Current action and preconditions to check: trajectory_clear

Your task: For each precondition in the list above, predict whether it will hold at this action.

Consider the current scene as observed from the mobile robot's camera, and analyze the predicted future states of all dynamic agents (e.g., people, animals, vehicles, or any moving entities) within the NEXT SECOND.

IMPORTANT: Only answer "very likely" if you are absolutely certain—based on strong, clear evidence—that a dynamic agent will violate the precondition in the predicted future state. Do NOT answer "very likely" for unlikely, ambiguous, or low-probability risks.

Ask yourself for each precondition: Is there a high probability, with clear and convincing evidence, that the predicted future states of any dynamic agent will interfere with the predicted future state of the currently executing action within the NEXT SECOND, causing that precondition to fail?

Assess the risk level based on these predictions. Use "likely" or "very likely" if motions create a clear risk of interference.

Use "neutral" or "improbable" if agents are nearby but their predicted paths are clearly diverging or non-conflicting.

Failure Risk Categories: "very improbable", "improbable", "neutral", "likely", "very likely"

Answer Format: Output ONLY the probability_of_failure value from these categories: "very improbable", "improbable", "neutral", "likely", "very likely"

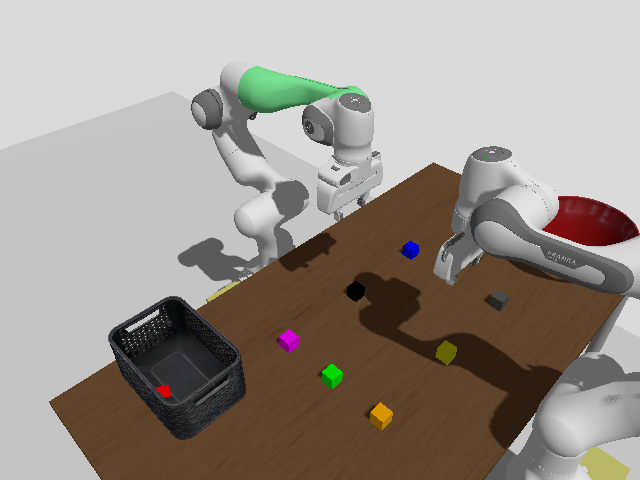

Answer: very improbable